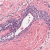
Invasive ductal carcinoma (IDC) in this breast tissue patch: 0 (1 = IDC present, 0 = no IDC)